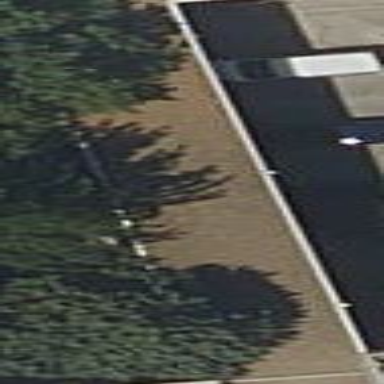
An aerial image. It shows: Part of university building with flat concrete roof.